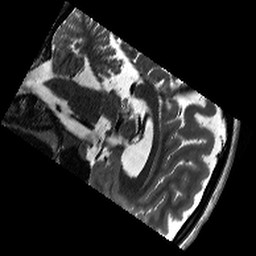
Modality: T2w
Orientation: sagittal
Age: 21
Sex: female
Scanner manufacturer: siemens
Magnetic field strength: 3 T
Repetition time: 11.39 s
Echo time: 0.09 s